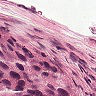
Metastatic tissue present: yes